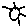
Label: sun